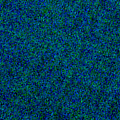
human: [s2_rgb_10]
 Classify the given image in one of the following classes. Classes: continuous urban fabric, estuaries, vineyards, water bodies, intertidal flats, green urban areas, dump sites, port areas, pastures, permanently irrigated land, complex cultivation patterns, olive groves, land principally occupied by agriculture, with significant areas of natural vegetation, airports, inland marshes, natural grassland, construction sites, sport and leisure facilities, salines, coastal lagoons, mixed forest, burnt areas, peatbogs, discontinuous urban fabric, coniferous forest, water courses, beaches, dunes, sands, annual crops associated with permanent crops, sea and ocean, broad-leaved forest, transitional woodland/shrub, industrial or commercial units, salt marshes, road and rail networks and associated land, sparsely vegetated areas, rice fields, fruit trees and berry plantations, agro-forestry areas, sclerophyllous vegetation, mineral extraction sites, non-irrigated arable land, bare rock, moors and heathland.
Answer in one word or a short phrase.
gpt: sea and ocean